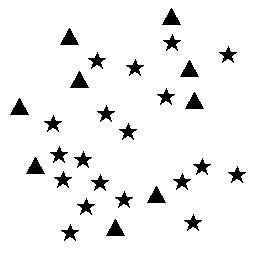
Squares: 0
Triangles: 9
Stars: 19
Total shapes: 28